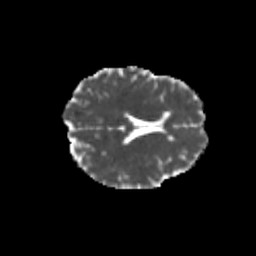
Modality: MD
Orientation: axial
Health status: healthy
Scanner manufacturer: philips
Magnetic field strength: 3 T
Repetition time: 6.964 s
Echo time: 0.092 s